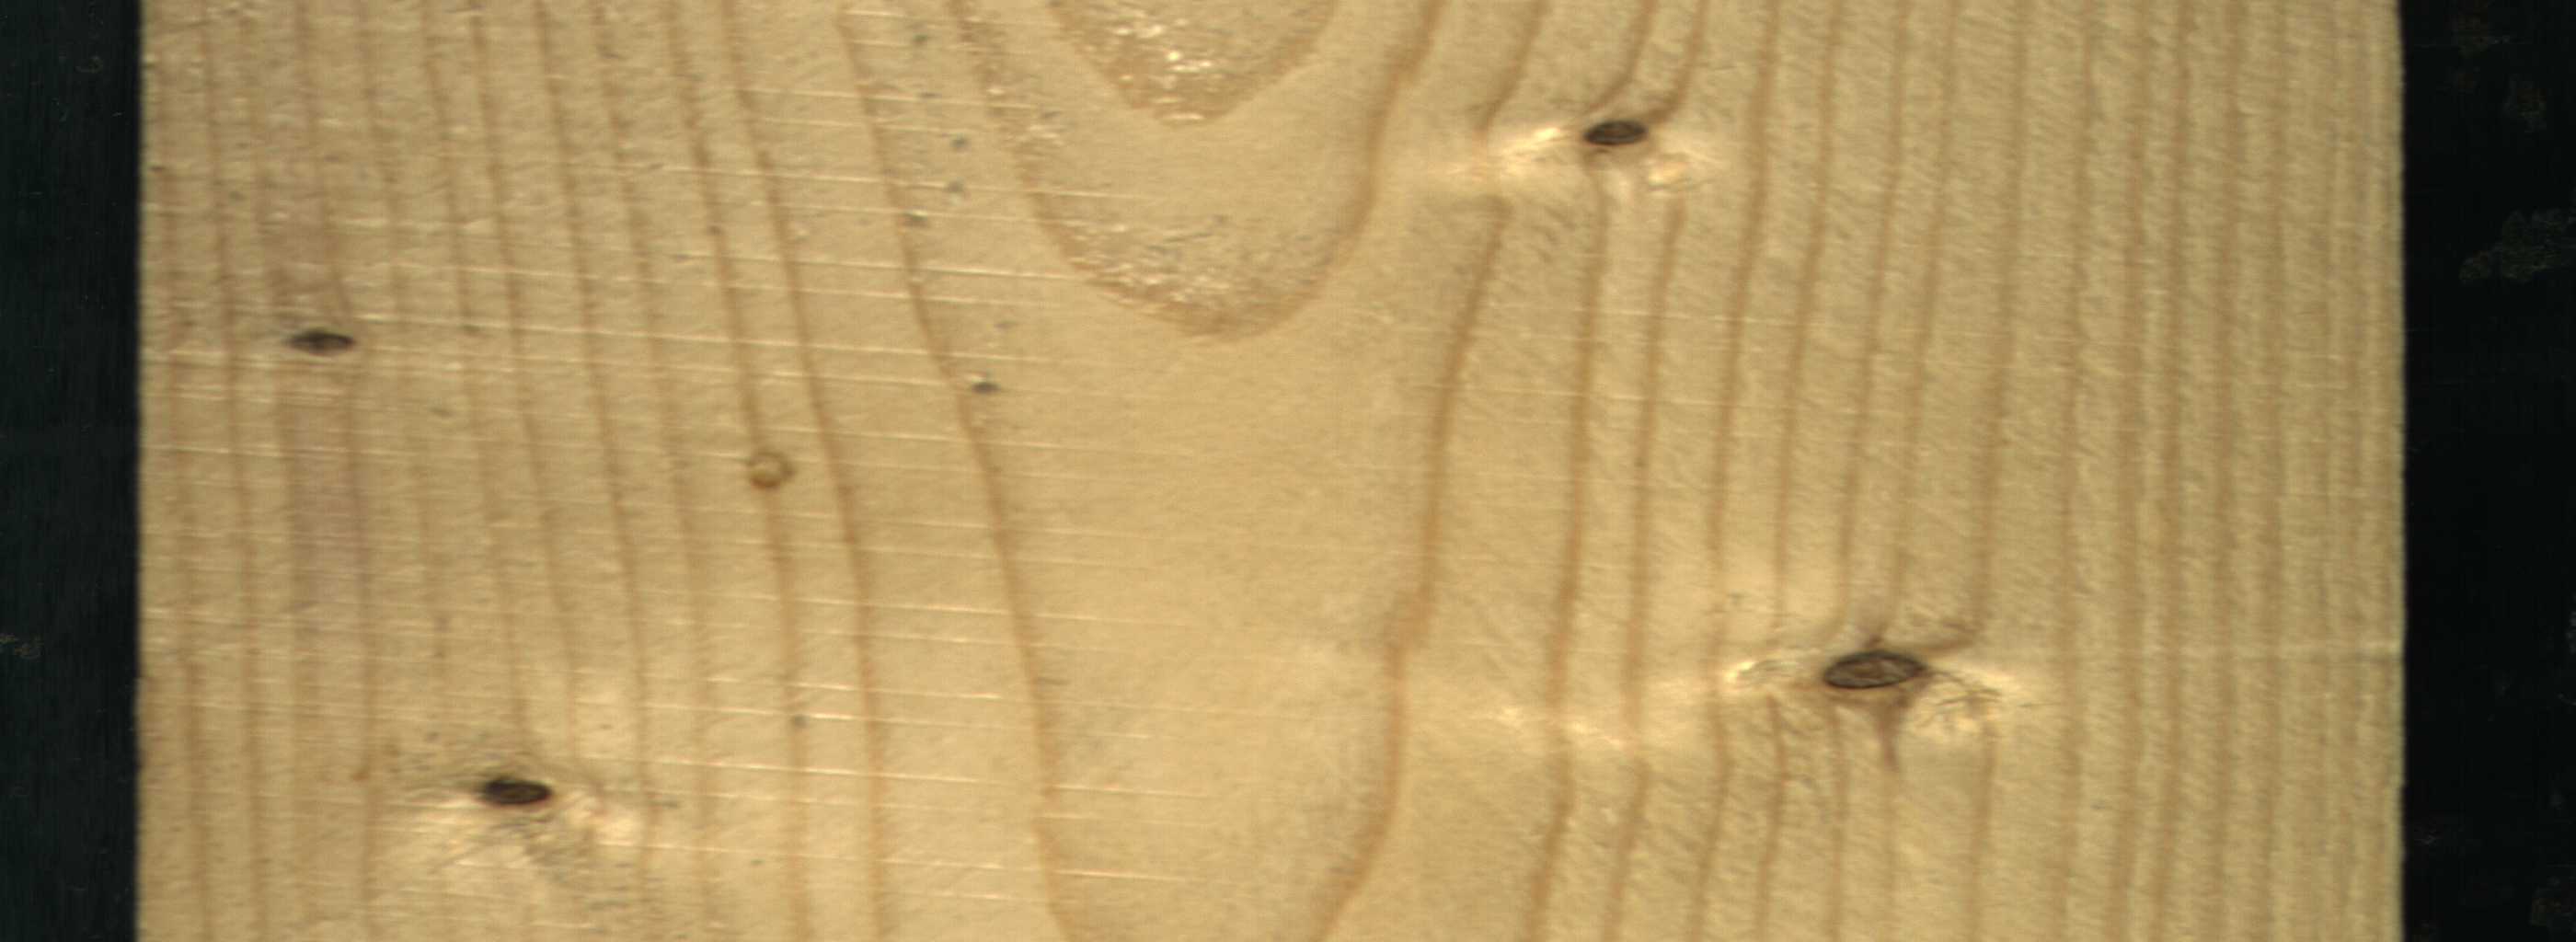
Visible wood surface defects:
Dead_Knot
Dead_Knot
Dead_Knot
Live_Knot